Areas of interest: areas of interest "Commercial service"
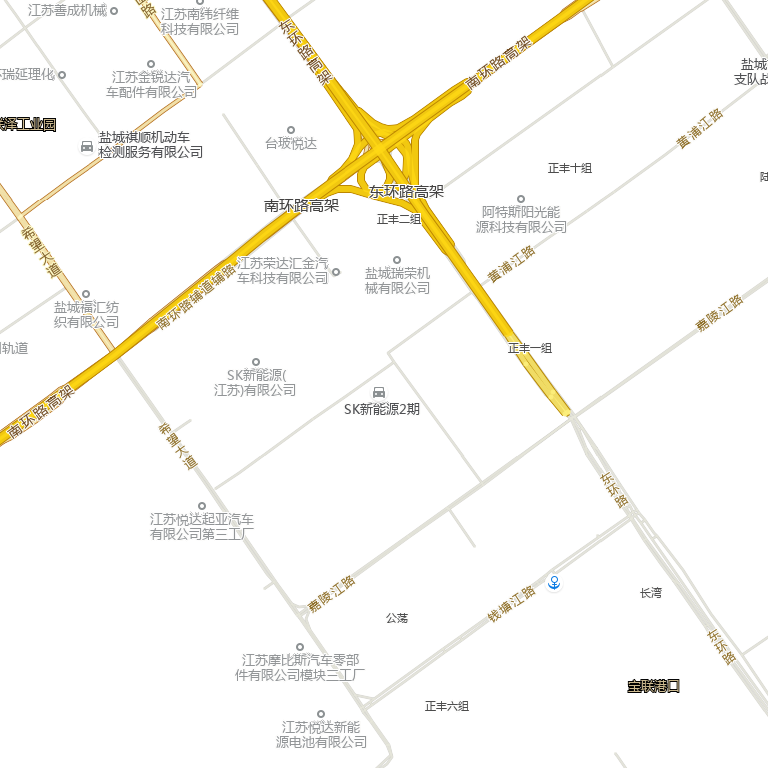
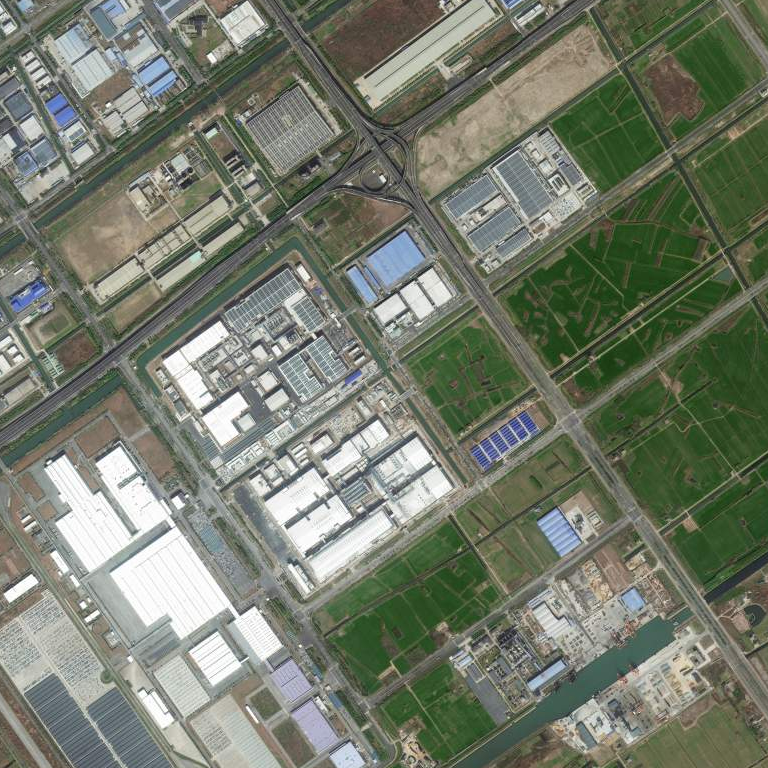